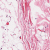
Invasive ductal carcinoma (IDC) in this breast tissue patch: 0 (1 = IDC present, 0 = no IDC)